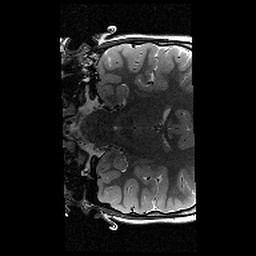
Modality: T2w
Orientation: coronal
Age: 9
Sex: female
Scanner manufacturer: siemens
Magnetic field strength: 3 T
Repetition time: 9.23 s
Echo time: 0.067 s